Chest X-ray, PA view. Patient: 45 years old, sex M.
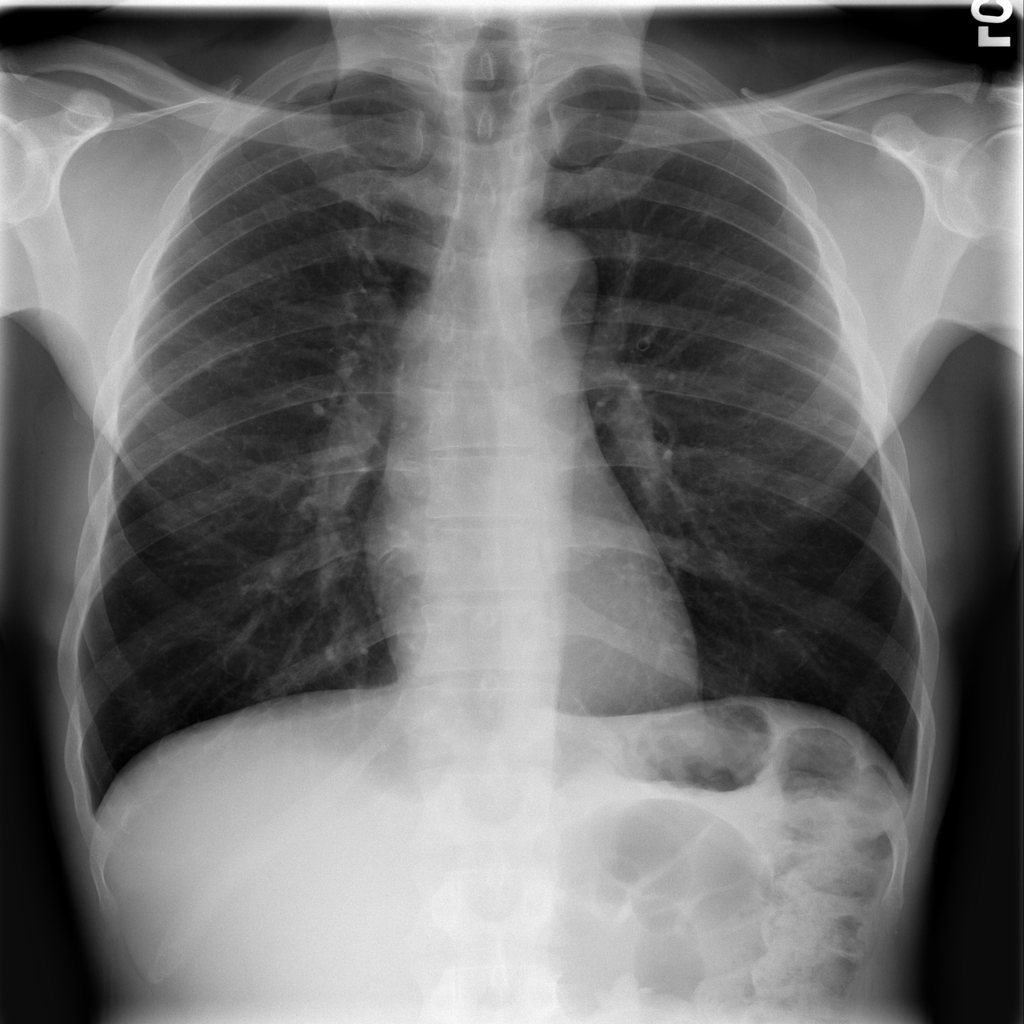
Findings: No Finding